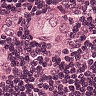
Metastatic tissue present: yes